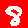
Digit: 8